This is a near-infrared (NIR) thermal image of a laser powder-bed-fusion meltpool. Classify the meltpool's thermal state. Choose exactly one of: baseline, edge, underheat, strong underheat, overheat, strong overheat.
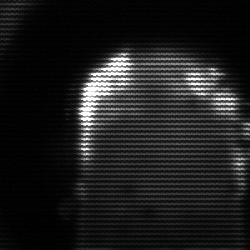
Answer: baseline